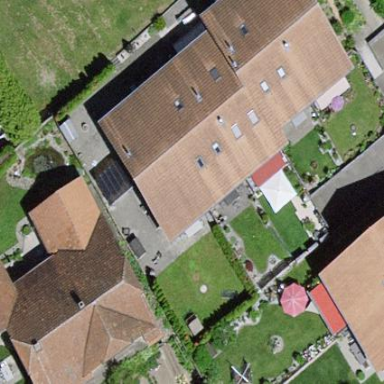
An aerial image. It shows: Residential building.